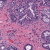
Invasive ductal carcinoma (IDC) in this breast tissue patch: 0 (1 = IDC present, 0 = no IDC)